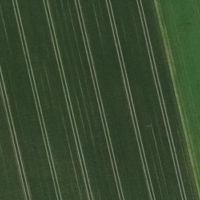
EUNIS habitat code: 52
Species observed at this site:
Alauda arvensis
Pluvialis apricaria
Corvus corone
Milvus milvus